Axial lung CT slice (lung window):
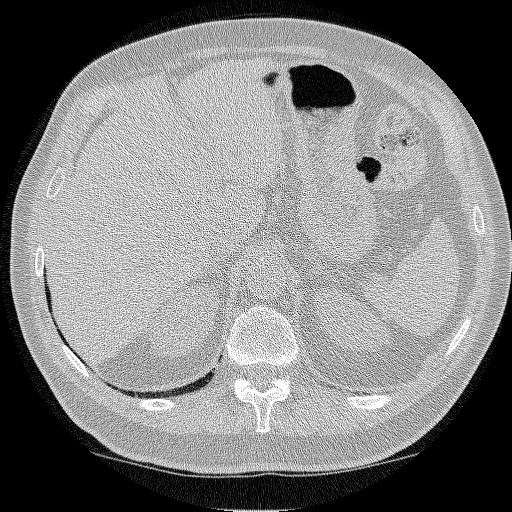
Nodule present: no